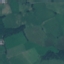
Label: Pasture